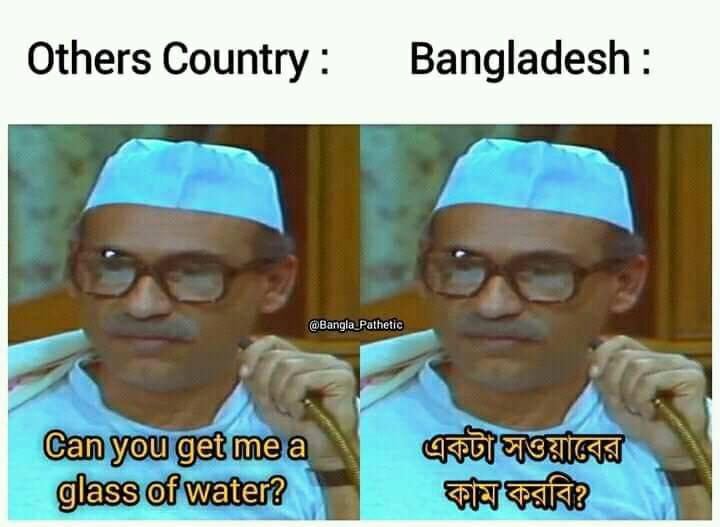
Caption: Others Country :   Can you get me a glass of water?    Bangladesh : একটা সওয়াবের কাম করবি ?
Label: non-hate